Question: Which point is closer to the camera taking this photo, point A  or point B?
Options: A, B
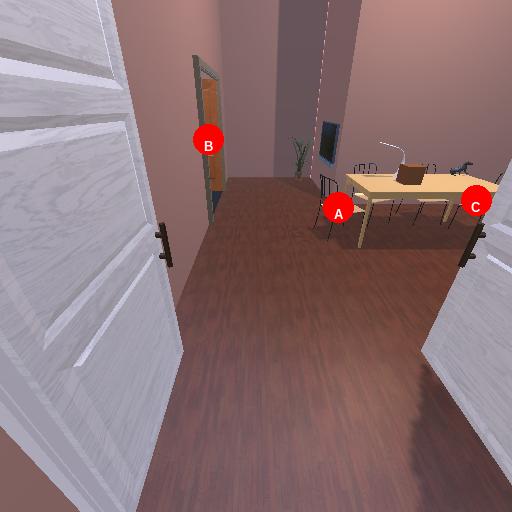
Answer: A